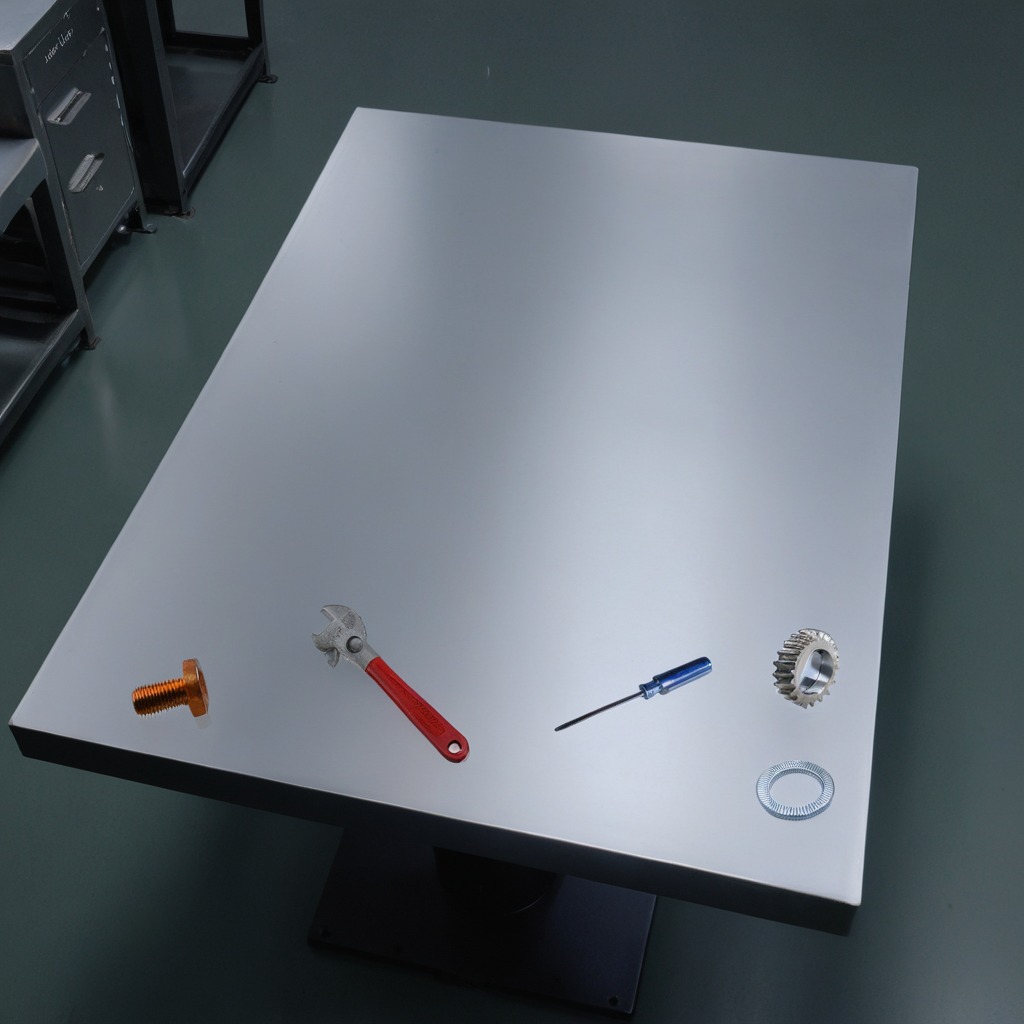
A steel gear with teeth, a flat metal washer, a metal machine screw, a screwdriver, and a wrench are lying on the tabletop.